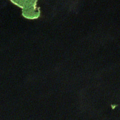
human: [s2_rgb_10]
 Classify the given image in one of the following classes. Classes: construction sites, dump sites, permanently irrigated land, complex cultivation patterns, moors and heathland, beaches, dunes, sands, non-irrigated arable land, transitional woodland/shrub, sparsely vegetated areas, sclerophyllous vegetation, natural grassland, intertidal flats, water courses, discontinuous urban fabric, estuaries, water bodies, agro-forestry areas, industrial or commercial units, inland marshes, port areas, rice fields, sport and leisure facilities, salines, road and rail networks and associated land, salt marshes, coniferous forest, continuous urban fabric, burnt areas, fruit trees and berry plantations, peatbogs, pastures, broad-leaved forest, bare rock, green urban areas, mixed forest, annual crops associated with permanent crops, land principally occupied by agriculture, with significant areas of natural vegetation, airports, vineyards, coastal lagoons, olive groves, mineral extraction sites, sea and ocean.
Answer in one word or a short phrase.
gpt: water bodies